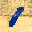
Label: 1